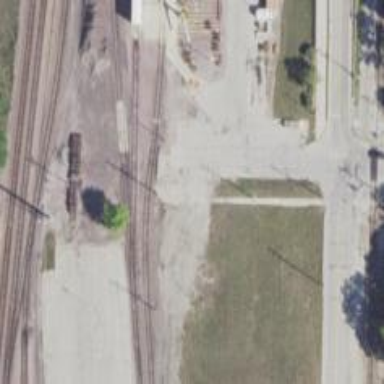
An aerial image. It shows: Railway yard in service.